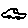
Label: car